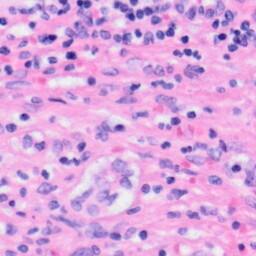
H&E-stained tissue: Liver